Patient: sex F, age 54
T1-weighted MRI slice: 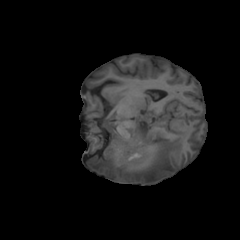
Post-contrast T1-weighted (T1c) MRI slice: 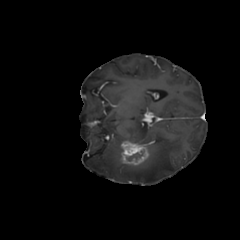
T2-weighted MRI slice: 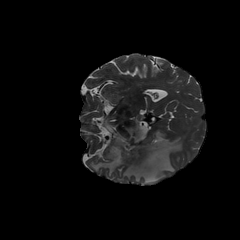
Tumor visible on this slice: yes
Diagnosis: Glioblastoma, IDH-wildtype
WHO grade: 4